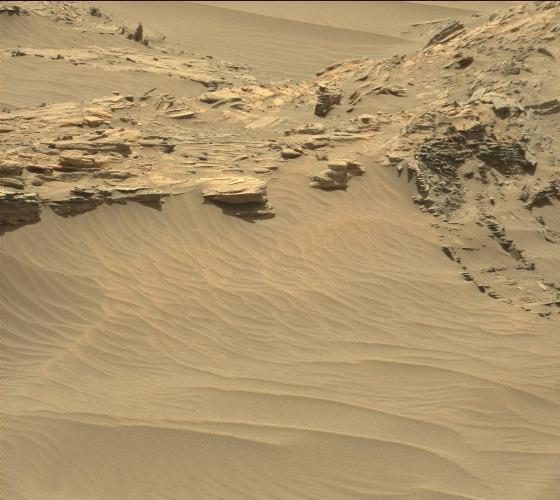
Terrain classes present: Bedrock, Gravel / Sand / Soil, Shadow